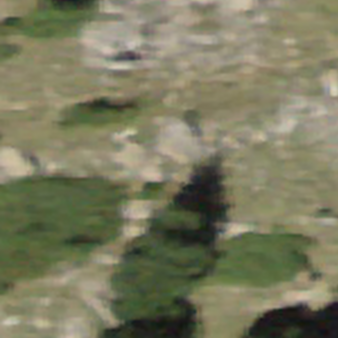
Label: other